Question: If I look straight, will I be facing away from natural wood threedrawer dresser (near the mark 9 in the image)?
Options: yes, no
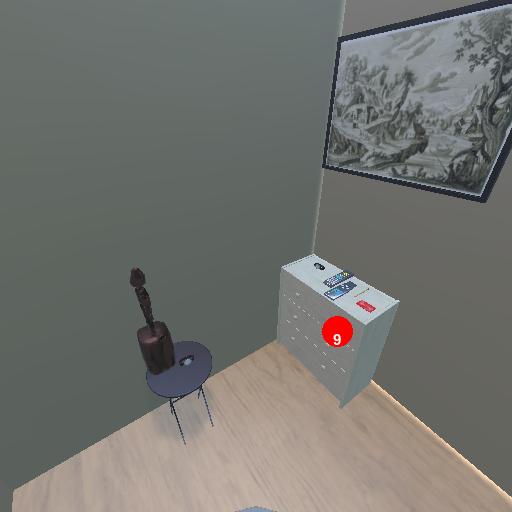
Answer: yes